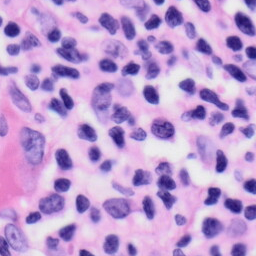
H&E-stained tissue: Skin